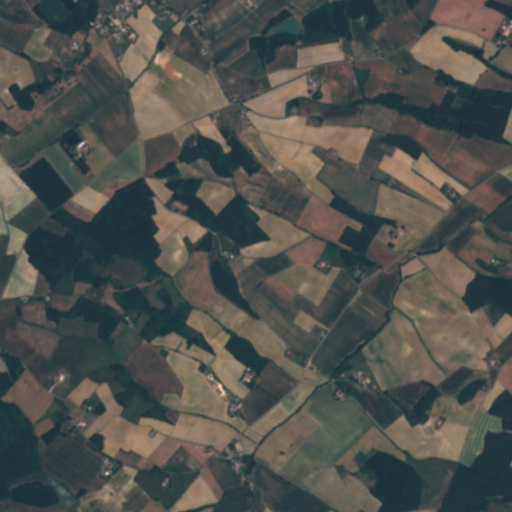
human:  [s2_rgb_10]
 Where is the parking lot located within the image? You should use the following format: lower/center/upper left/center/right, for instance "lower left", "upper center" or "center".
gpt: The parking lot is located in the upper left of the image.
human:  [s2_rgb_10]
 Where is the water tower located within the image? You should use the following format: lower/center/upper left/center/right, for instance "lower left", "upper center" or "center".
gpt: The water tower is located in the upper left of the image.
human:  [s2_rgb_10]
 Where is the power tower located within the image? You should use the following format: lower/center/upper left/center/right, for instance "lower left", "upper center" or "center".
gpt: There is no power tower in the image.